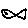
Label: fish